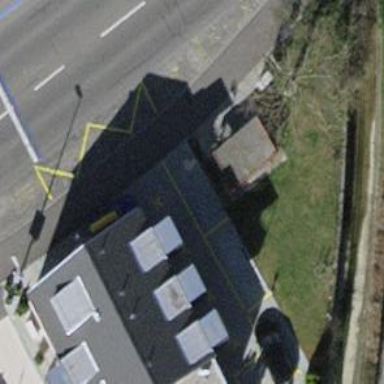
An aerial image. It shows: Bus stop with shelter. It is platform for public transport.